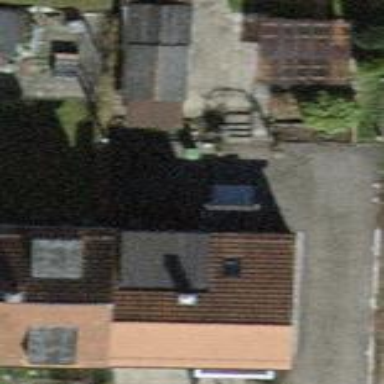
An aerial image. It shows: Semi-detached house.